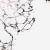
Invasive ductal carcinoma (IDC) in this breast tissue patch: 0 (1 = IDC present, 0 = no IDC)